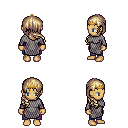
a pixel art fantasy rpg character, female body template, human, tanned skin, chain mail, magenta pants, white blonde right-swept hairstyle, gold tiara, four views (front, back, left, right), 2x2 character sprite sheet, small pixel art, hard edges, no anti-aliasing